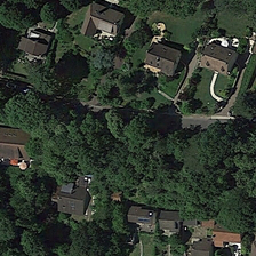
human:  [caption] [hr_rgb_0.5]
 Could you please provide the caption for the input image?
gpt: This vast area is a leisure area.

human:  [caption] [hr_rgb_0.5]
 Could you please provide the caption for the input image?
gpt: This vast area is leisure area.

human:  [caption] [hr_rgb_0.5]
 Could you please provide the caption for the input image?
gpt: This vast area is a recreation area.

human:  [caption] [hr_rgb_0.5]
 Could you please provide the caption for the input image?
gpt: This vast area is an entertainment area.

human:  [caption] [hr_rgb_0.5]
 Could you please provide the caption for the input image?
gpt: This vast area is an entertainment area.